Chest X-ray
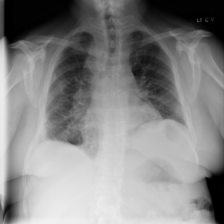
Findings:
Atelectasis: negative
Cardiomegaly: negative
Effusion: negative
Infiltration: negative
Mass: negative
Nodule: negative
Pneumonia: negative
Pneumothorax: negative
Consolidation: negative
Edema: negative
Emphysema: negative
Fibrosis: negative
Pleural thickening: negative
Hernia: negative